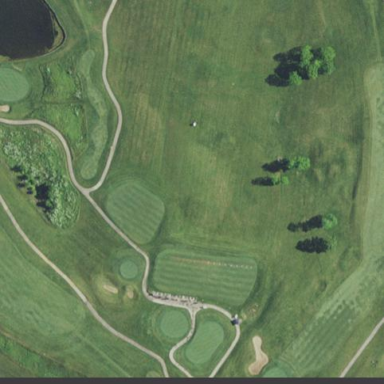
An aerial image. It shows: Grassy area designated as driving range for golf.